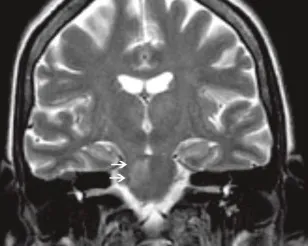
Coronal view Clearly visible in the right portion of the pons is a hyperintense area (white arrows), according to pathologic findings (mucormycosis localisation).
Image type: radiology (mri)